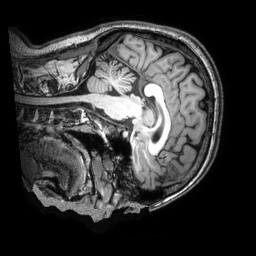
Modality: T1w
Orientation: sagittal
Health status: healthy
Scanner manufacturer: philips
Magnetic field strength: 3 T
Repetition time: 0.00829 s
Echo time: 0.003824 s